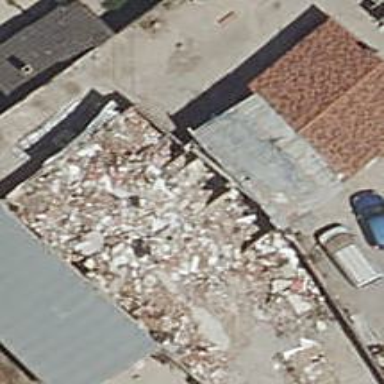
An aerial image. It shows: Detached building.